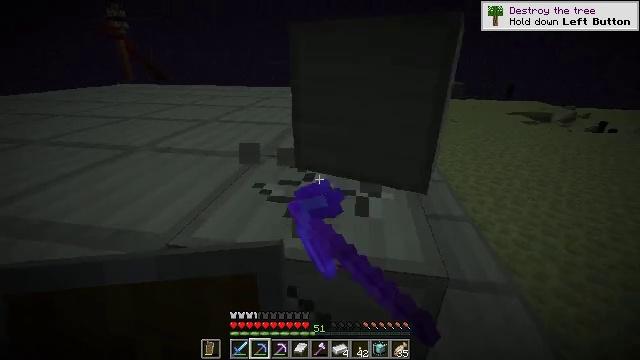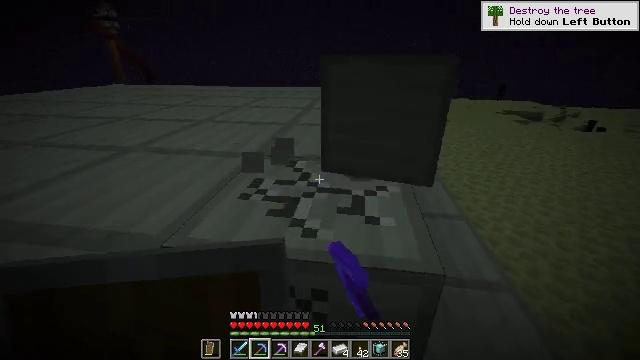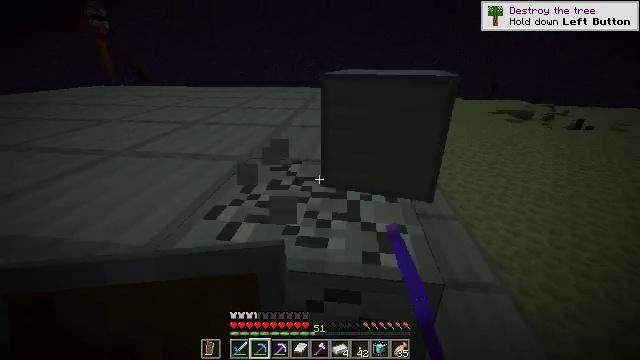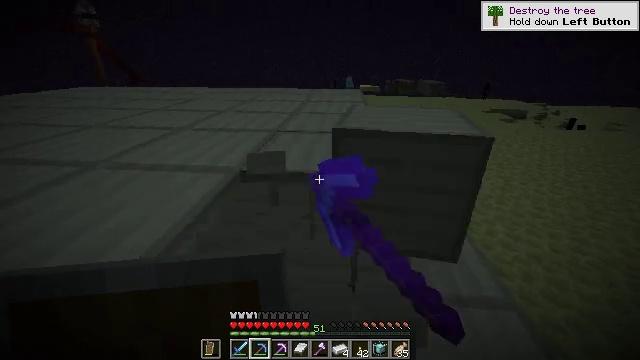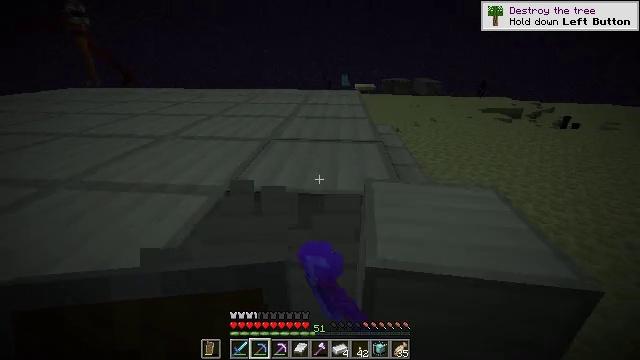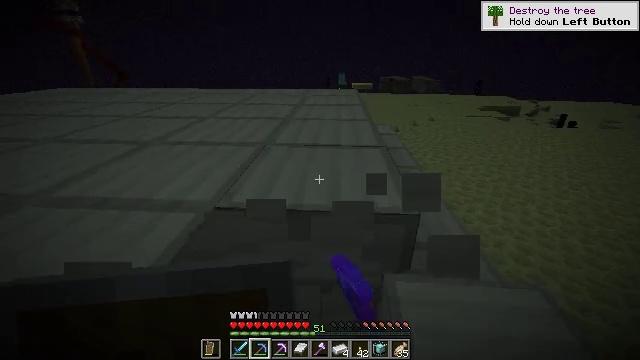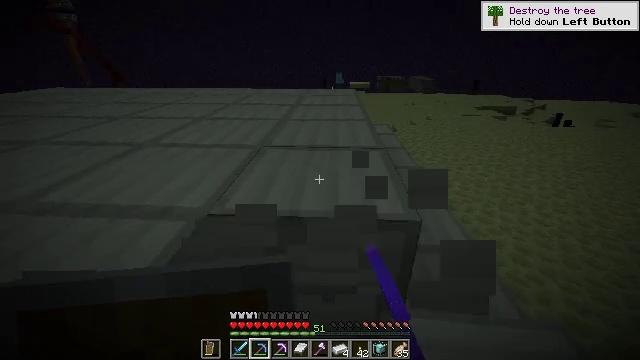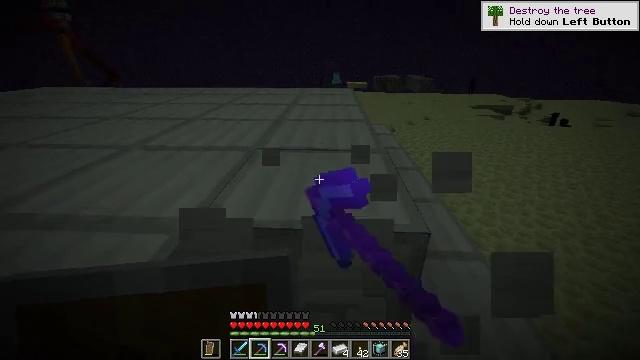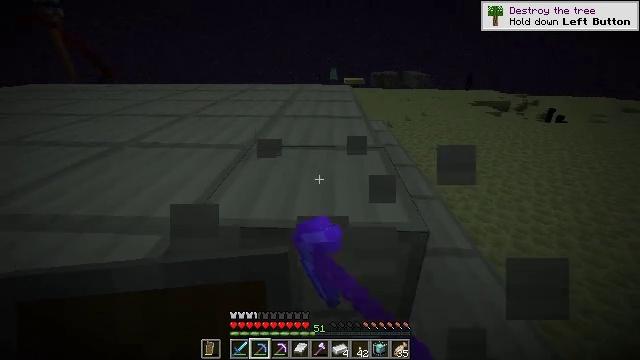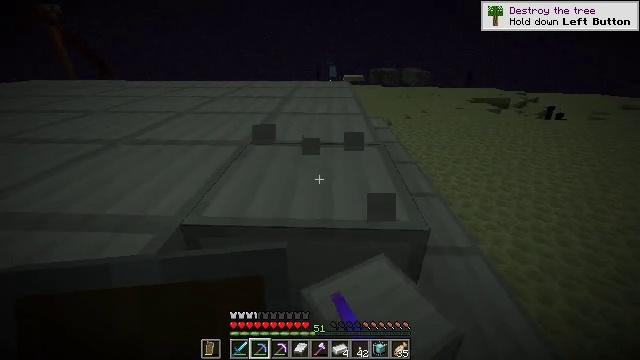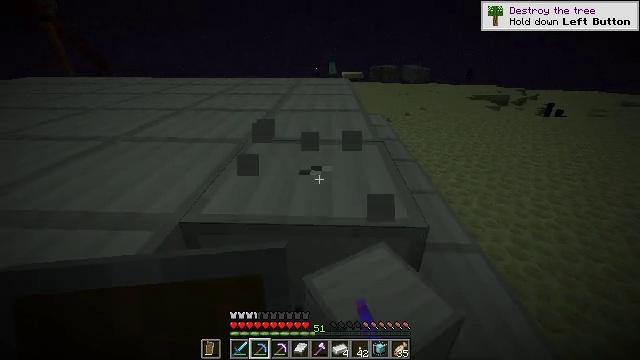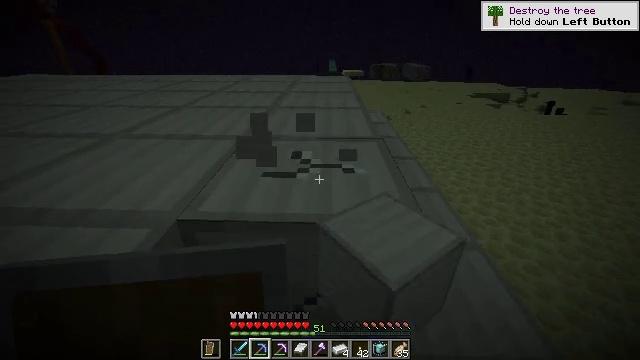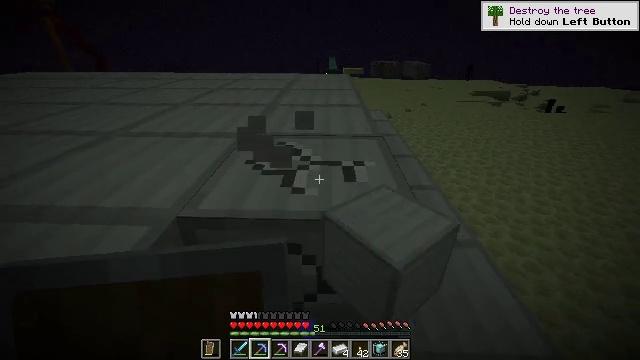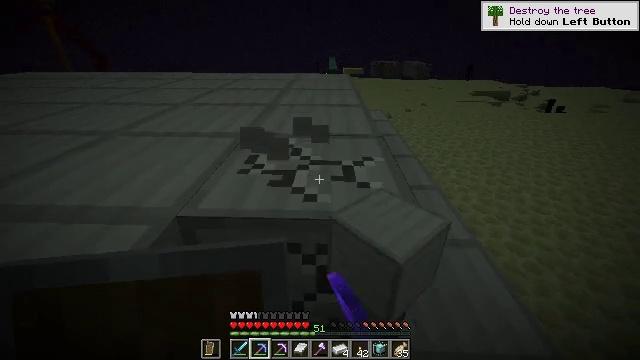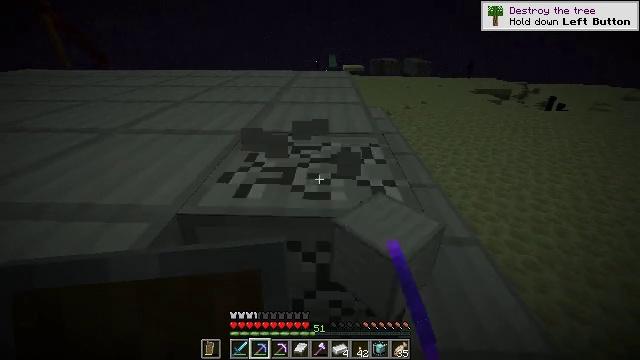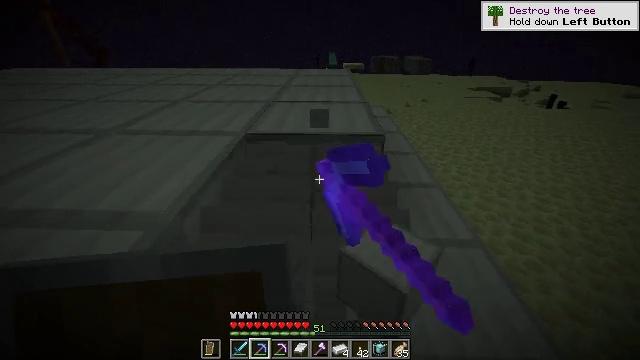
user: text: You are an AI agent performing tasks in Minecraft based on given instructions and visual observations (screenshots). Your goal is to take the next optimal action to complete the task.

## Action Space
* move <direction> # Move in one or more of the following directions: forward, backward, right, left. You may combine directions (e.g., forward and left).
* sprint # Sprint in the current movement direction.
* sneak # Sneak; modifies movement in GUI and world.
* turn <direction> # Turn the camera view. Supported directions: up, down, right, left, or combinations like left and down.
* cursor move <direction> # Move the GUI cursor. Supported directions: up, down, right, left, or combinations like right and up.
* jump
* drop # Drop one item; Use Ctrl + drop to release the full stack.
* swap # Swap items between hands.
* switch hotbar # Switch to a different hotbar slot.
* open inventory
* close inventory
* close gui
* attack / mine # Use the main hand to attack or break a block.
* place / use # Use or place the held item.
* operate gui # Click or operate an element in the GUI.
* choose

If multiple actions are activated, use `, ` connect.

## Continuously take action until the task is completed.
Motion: motion action
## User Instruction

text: Harvest the iron block.
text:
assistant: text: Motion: turn right, attack / mine
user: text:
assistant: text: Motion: move forward, turn right, attack / mine
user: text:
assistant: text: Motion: move forward, turn right, attack / mine
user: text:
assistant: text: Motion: move forward, attack / mine
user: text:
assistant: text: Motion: move forward, attack / mine
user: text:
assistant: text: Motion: attack / mine
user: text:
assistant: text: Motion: attack / mine
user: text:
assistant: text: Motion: attack / mine
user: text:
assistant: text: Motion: attack / mine
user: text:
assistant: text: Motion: attack / mine
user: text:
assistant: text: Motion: attack / mine
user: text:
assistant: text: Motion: attack / mine
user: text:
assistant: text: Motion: attack / mine
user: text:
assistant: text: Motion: attack / mine
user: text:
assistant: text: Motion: move forward, attack / mine
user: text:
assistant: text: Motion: move forward, attack / mine
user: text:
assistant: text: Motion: move forward, attack / mine
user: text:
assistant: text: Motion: move forward, attack / mine
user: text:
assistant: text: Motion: move forward, attack / mine
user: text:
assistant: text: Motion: attack / mine
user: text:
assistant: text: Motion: attack / mine
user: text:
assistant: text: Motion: attack / mine
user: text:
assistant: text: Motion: attack / mine
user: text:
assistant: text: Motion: attack / mine
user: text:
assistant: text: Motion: attack / mine
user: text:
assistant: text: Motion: move forward, attack / mine
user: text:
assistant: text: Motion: move forward, attack / mine
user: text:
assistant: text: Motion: move forward, attack / mine
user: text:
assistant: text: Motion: move forward, attack / mine
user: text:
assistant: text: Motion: move forward, attack / mine